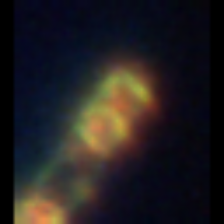
Taxon: Chaetoceros
Group: Diatoms